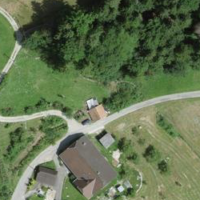
EUNIS habitat code: 52
Species observed at this site:
Genista tinctoria